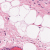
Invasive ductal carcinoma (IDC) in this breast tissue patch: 0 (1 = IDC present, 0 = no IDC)